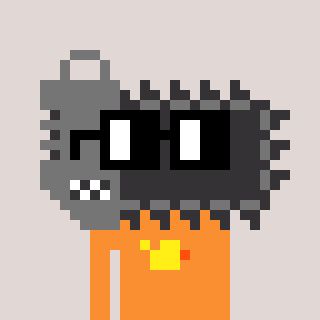
a pixel art character with square black glasses, a chainsaw-shaped head and a orange-colored body on a warm background